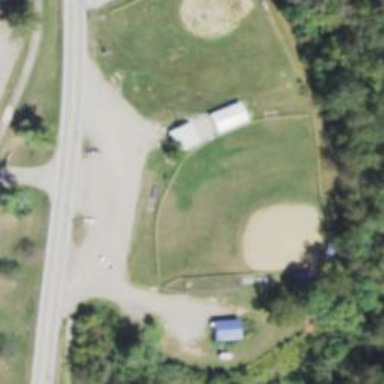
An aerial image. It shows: Baseball pitch for leisure land.